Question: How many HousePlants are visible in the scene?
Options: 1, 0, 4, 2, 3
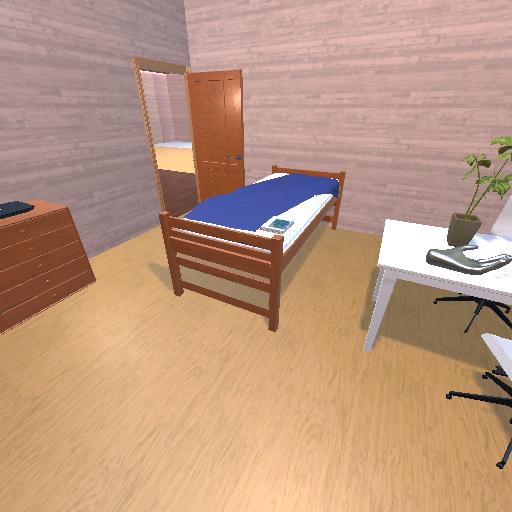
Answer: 1